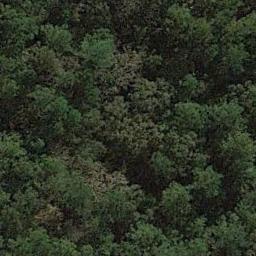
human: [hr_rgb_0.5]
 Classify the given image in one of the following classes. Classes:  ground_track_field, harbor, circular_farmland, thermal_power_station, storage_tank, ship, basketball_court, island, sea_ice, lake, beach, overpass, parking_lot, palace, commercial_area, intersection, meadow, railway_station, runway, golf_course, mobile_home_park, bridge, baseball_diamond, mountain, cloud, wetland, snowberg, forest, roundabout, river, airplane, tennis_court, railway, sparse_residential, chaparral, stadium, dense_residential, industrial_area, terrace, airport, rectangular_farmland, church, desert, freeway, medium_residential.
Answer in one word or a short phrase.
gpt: forest